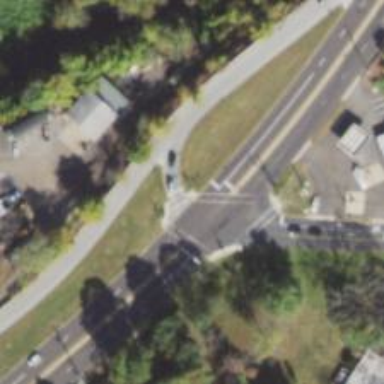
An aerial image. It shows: Footway.